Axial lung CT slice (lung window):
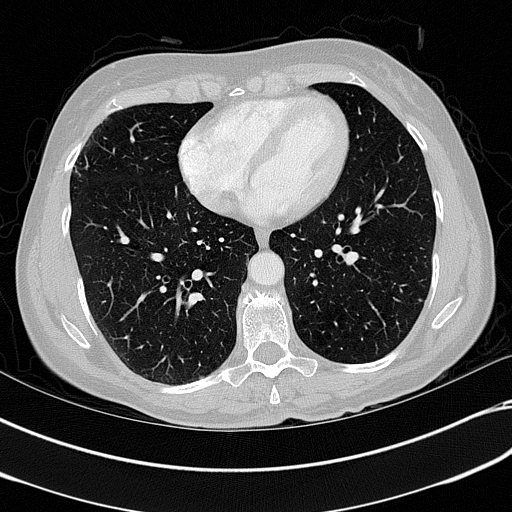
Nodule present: no